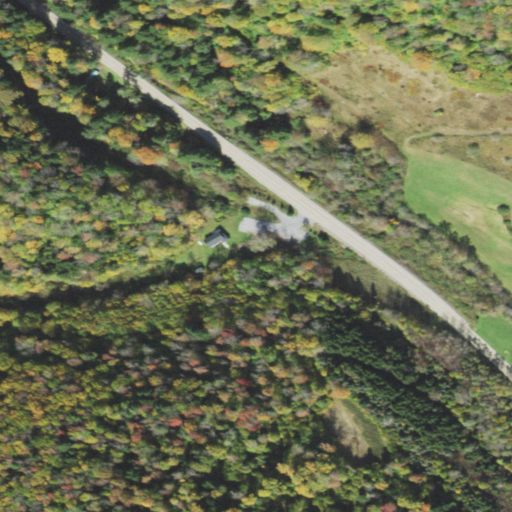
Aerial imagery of valley in Pennsylvania named Fourmile Hollow containing mixed forest, deciduous forest, pasture, open development, evergreen forest, low intensity development, and medium intensity development